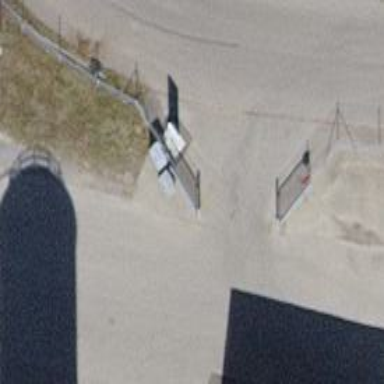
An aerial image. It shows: Gate.